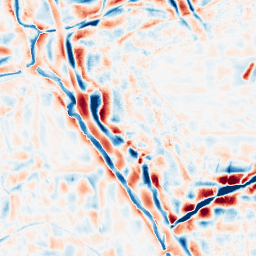
Category: wavelet
Decomposition family: wavelet_dwt
Decomposition parameters: wavelet: coif2
level: 4
Upsampling method: sinc_blackman
Upsampling parameters: scale: 2
kernel_size: 16
Upsampling scale: 2